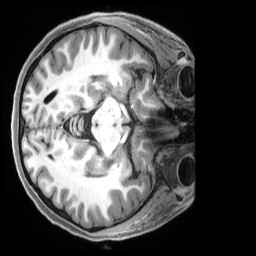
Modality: T1w
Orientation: axial
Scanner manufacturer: siemens
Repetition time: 2.5 s
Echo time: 0.00231 s